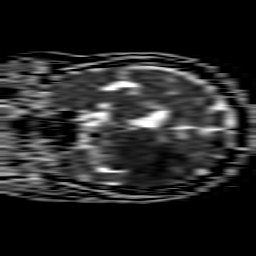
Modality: ADC
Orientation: coronal
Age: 54
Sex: female
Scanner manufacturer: philips
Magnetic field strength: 1.5 T
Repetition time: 3.686 s
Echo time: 0.09411 s